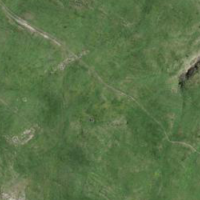
EUNIS habitat code: 25
Species observed at this site:
Dactylorhiza majalis